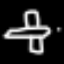
Label: airplane